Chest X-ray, PA view. Patient: 38 years old, sex F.
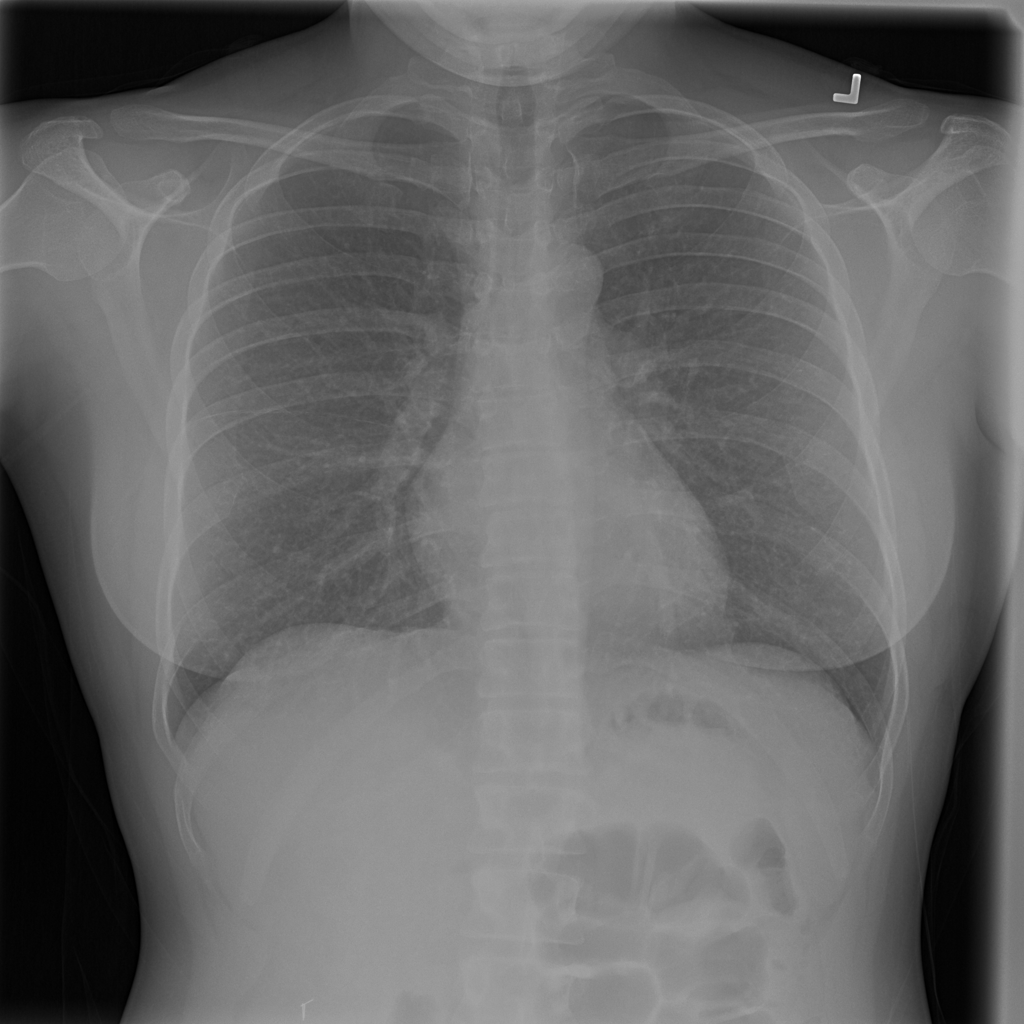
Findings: Pneumothorax